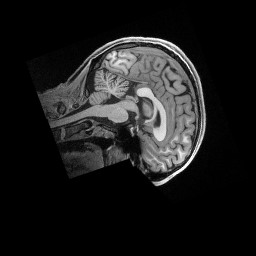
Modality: T1w
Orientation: sagittal
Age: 18
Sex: male
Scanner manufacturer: siemens
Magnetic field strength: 3 T
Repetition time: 2.5 s
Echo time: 0.00296 s